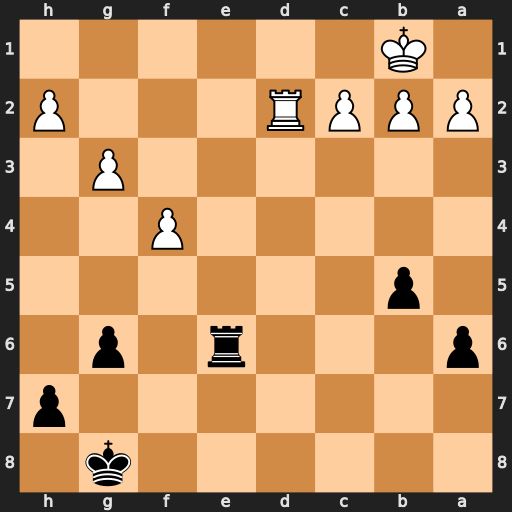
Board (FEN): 6k1/7p/p3r1p1/1p6/5P2/6P1/PPPR3P/1K6
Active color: b
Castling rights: -
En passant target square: -
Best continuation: Re1+ Rd1 Rxd1#